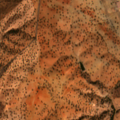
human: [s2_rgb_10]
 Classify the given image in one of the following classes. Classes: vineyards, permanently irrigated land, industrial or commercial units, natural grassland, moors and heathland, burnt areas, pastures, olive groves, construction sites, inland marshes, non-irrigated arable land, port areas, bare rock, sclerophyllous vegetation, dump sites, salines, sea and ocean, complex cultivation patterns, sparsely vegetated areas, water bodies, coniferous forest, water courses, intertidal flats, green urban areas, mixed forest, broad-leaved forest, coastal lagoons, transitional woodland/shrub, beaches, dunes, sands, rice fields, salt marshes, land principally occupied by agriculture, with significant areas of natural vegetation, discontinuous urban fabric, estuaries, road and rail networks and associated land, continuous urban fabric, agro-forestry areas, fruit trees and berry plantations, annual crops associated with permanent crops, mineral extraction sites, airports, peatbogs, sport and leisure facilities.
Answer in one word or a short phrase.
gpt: non-irrigated arable land, agro-forestry areas, transitional woodland/shrub